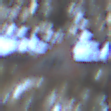
Verkehrszeichen: SchneeOderEisglaette
Umgebung: Outdoor, Suburban
Tageszeit: MorningAfternoon
Wetter: PartlyCloudy
Licht: Natural
Jahreszeit: NotSpecified
Kontrast: LowContrast